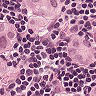
Metastatic tissue present: yes